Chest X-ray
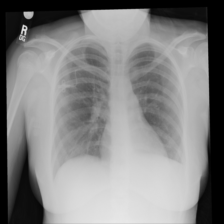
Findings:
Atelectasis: negative
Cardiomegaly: negative
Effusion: negative
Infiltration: positive
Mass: negative
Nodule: negative
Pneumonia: negative
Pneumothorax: negative
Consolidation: negative
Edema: negative
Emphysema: negative
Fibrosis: negative
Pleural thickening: negative
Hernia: negative